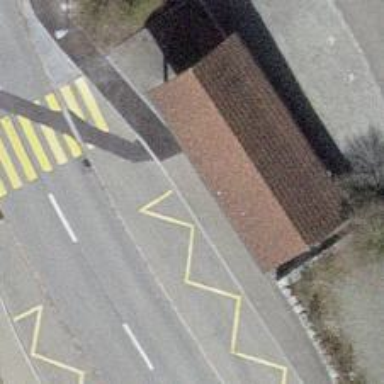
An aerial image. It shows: Platform for public transport. The platform is located by the road.